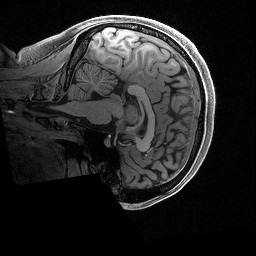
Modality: T1w
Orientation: sagittal
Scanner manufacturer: siemens
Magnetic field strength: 3 T
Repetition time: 2.5 s
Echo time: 0.0029 s